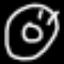
Label: donut